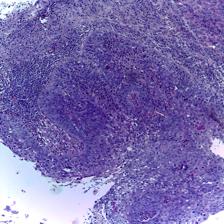
Diagnosis: OSCC